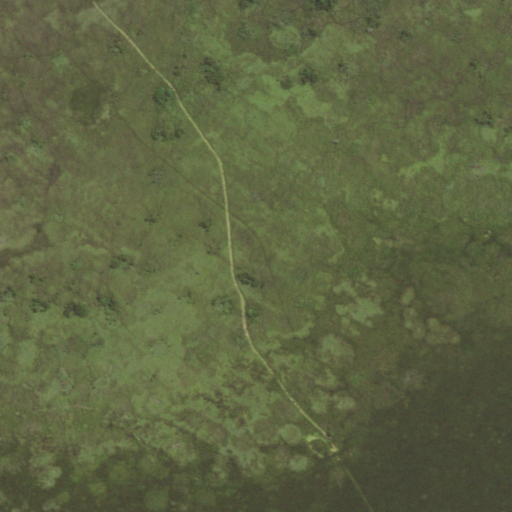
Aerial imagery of island in Louisiana named Deer Island containing herbaceous wetlands and open water